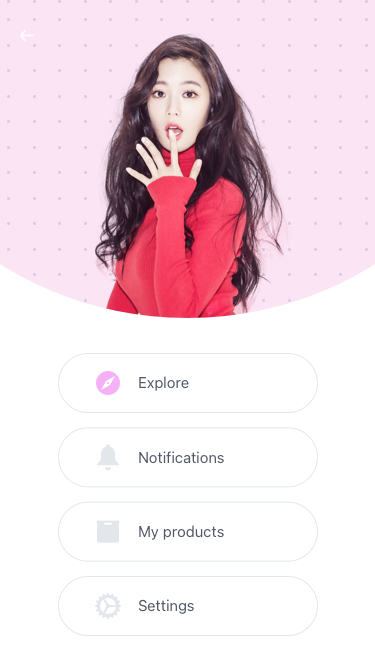
Text in this UI design:
Notifications
My products
Settings
Explore